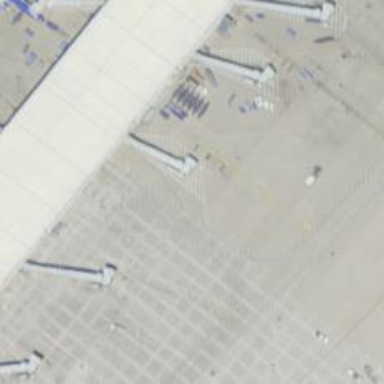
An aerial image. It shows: Airport gate.